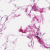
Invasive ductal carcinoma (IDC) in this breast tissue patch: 0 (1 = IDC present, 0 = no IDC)